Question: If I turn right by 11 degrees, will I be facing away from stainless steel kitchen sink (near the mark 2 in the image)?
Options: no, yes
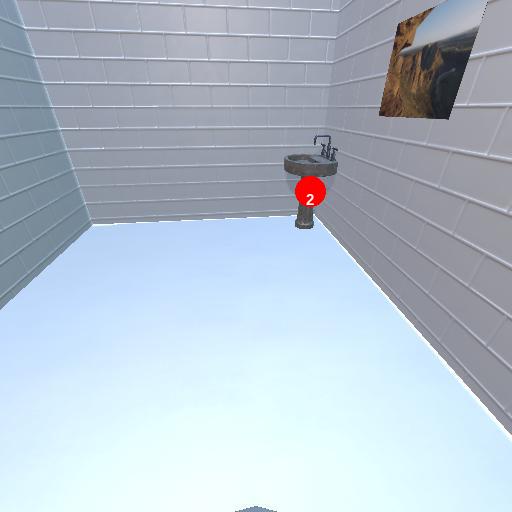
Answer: no